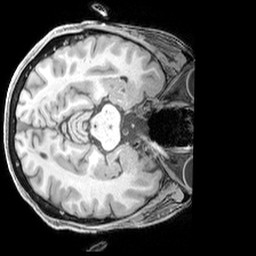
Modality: T1w
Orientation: axial
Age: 67
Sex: female
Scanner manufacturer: siemens
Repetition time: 2.3 s
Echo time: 0.00226 s